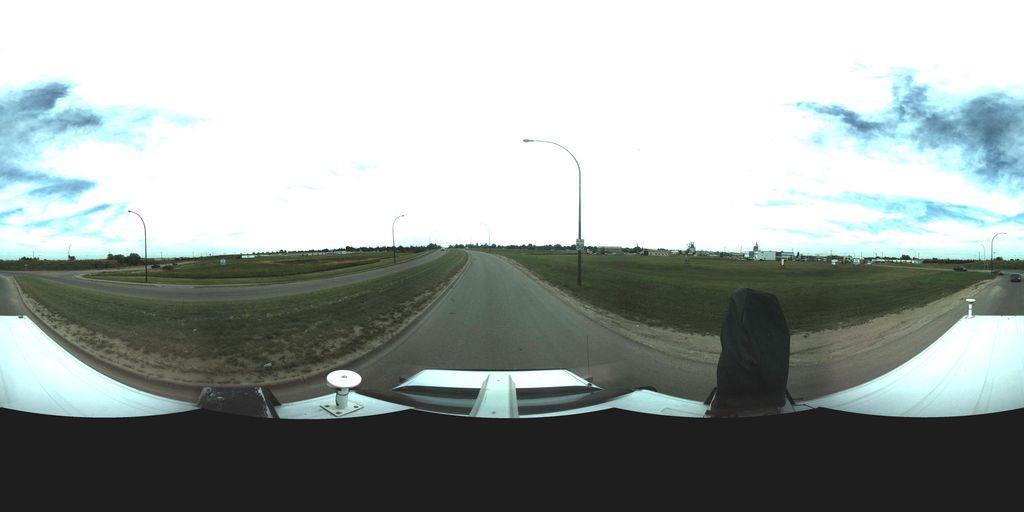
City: saskatoon